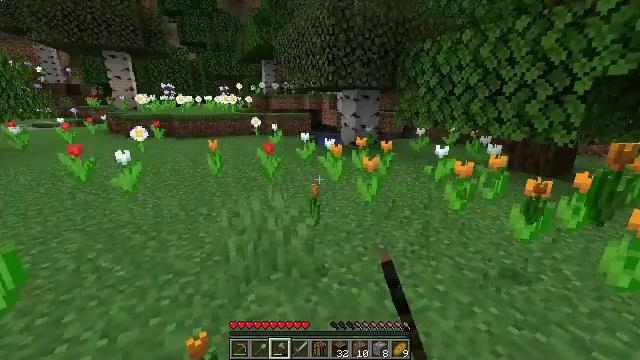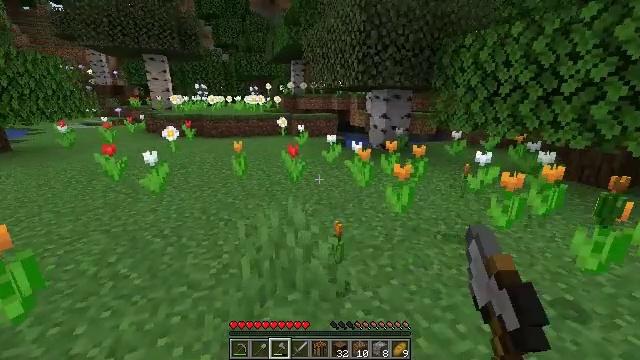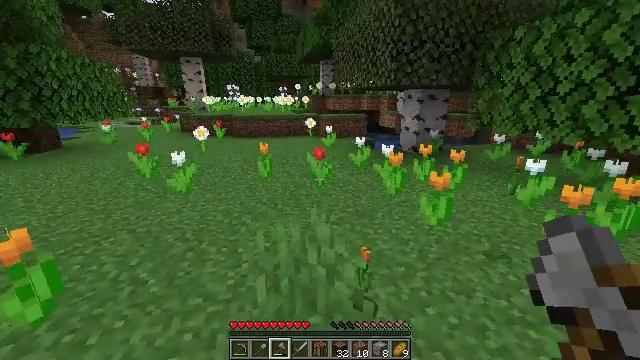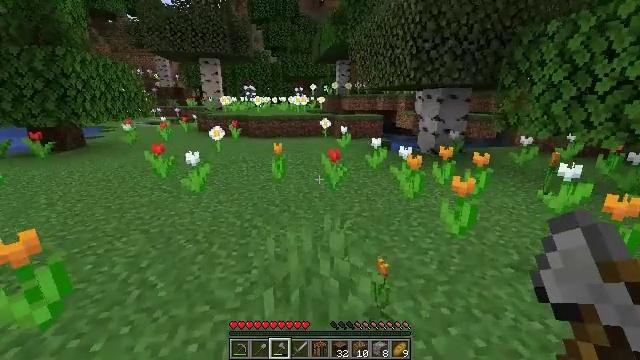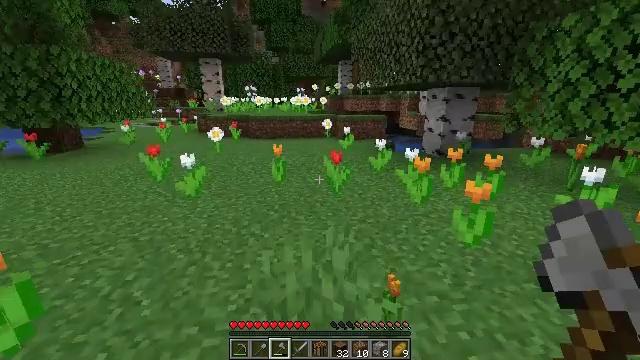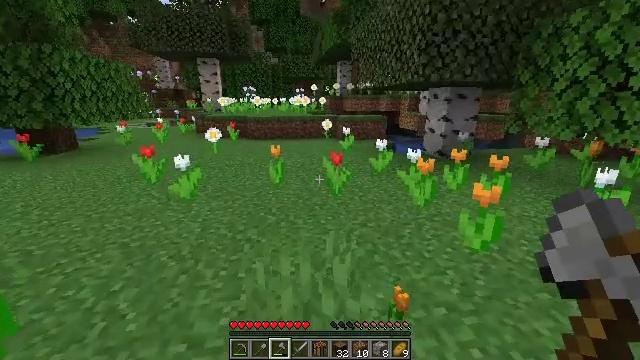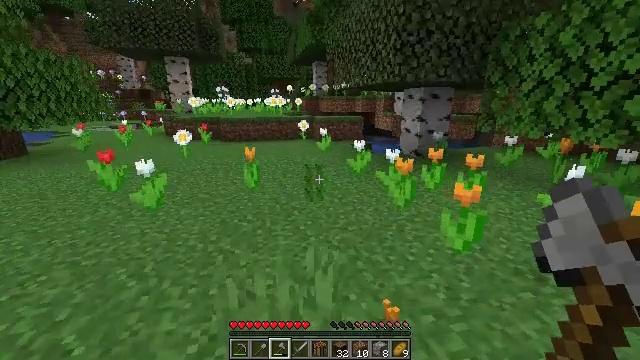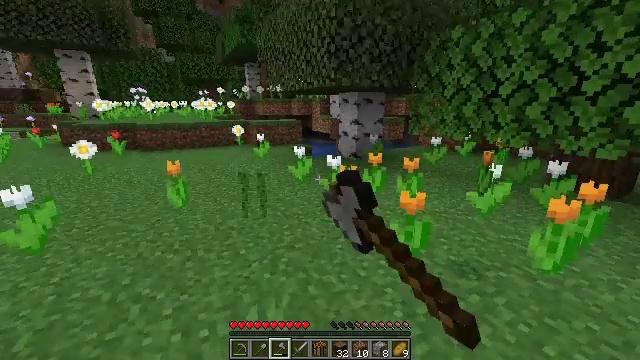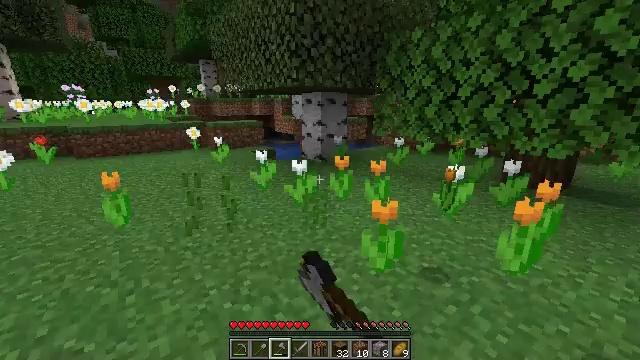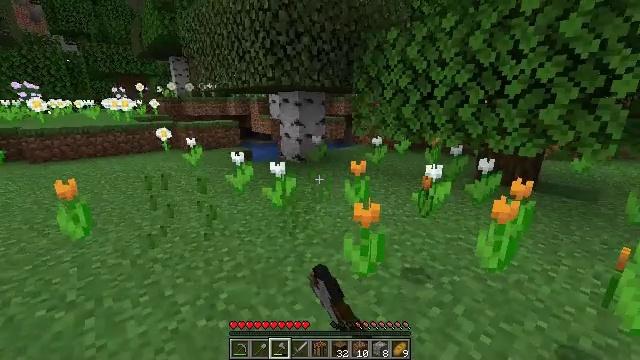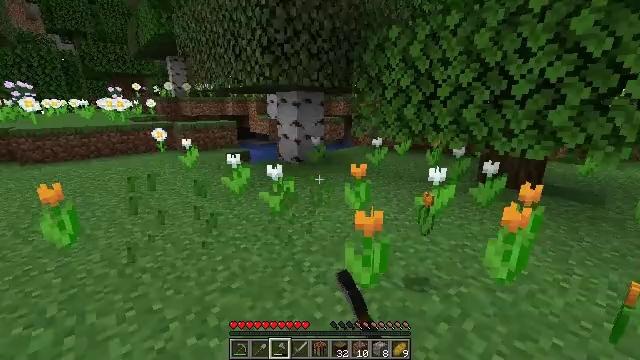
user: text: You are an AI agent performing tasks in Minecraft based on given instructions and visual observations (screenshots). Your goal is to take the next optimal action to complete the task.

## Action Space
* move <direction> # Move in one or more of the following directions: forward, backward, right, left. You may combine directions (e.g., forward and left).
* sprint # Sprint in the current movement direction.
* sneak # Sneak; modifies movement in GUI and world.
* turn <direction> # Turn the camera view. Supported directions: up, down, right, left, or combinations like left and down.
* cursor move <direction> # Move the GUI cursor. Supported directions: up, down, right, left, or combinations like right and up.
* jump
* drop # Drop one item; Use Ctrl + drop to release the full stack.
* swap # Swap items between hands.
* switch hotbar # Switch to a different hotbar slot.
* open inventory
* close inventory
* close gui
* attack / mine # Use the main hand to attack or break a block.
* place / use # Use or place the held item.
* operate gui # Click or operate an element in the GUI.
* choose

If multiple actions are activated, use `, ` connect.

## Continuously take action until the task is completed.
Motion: motion action
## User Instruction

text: Mine the red tulip flower.
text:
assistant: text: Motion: move forward, turn left, attack / mine
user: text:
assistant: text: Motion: move forward, turn left, attack / mine
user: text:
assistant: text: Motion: move forward, turn left, attack / mine
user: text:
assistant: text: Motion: move forward, attack / mine
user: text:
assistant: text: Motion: move forward, attack / mine
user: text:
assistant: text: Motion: move forward, turn right, attack / mine
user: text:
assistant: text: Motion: move forward, turn right, attack / mine
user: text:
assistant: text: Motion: move forward, turn right, attack / mine
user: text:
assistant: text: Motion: move forward, turn right, attack / mine
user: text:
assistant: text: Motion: move forward, attack / mine
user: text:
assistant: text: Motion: attack / mine